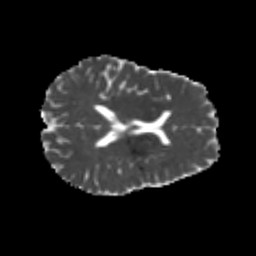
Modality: MD
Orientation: axial
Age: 23
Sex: female
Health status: healthy
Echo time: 0.074 s